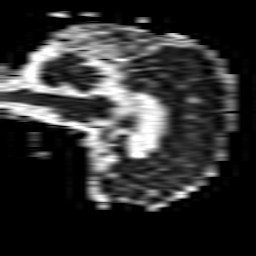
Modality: ADC
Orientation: sagittal
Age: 58
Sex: male
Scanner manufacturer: philips
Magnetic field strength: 1.5 T
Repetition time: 3.484 s
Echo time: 0.07078 s